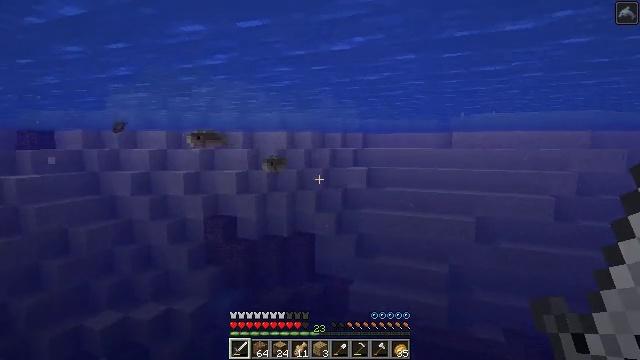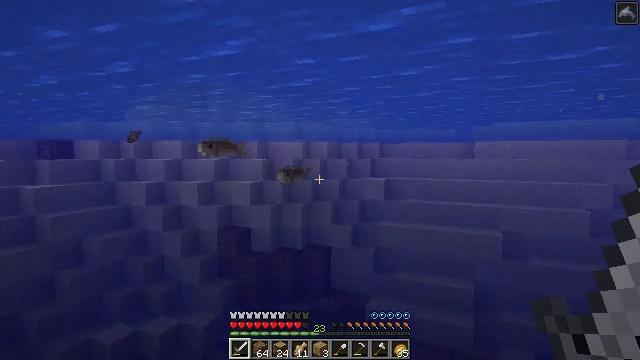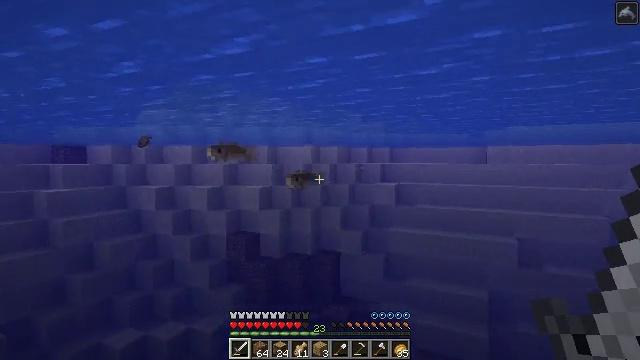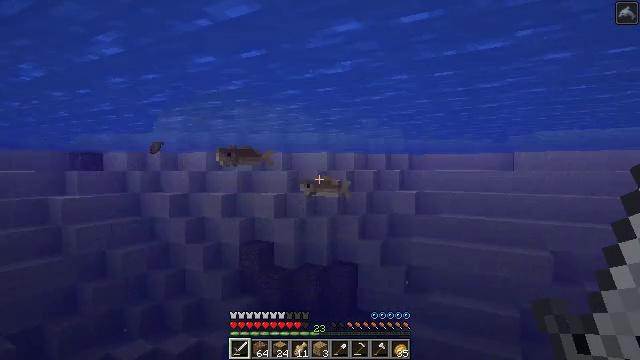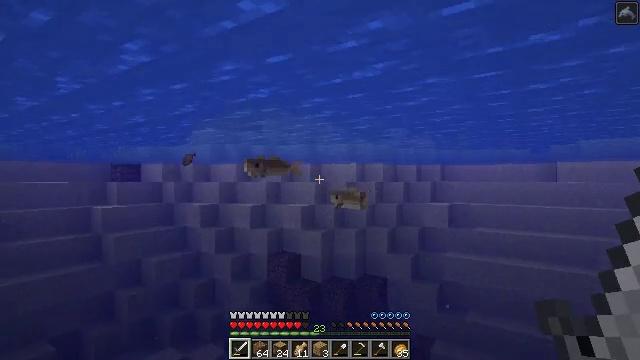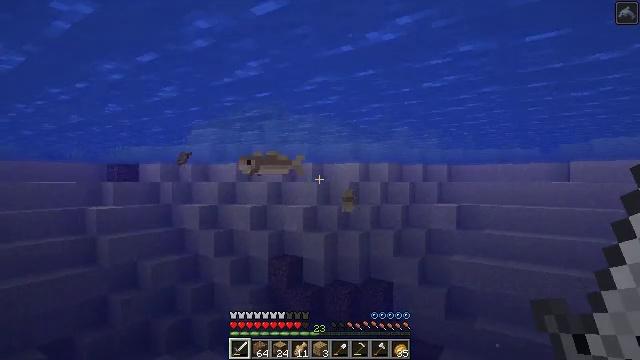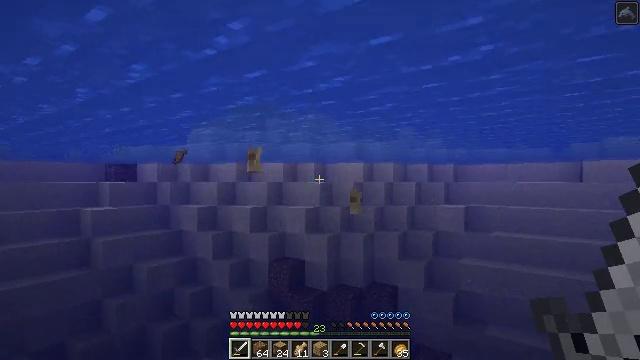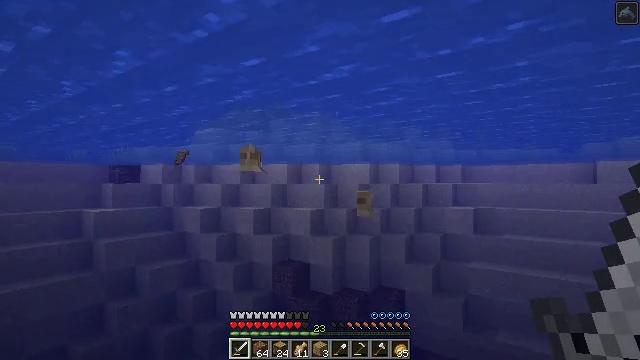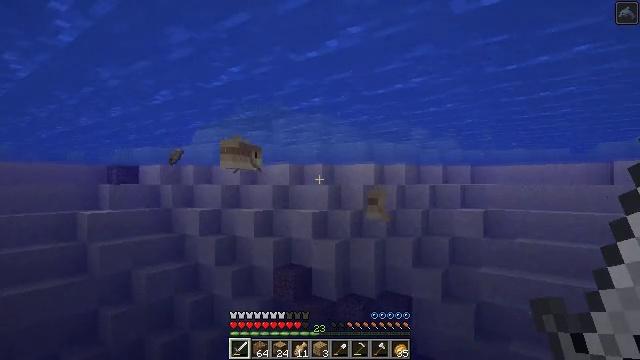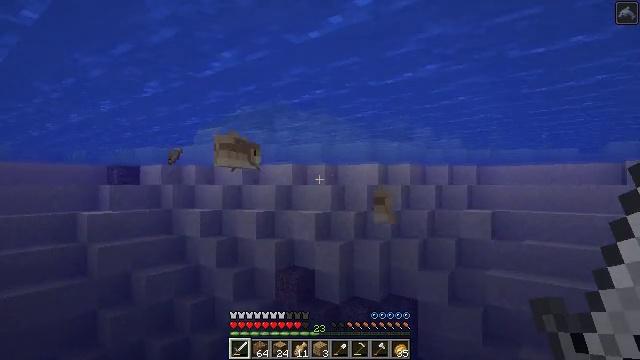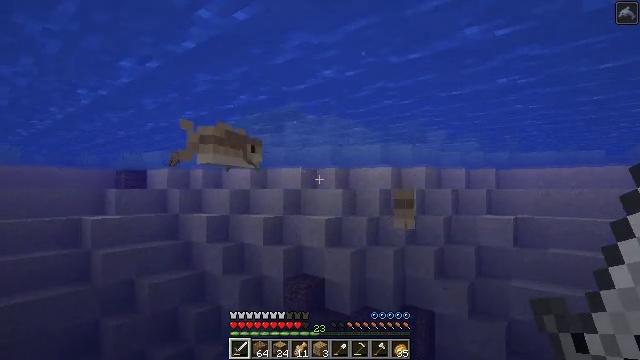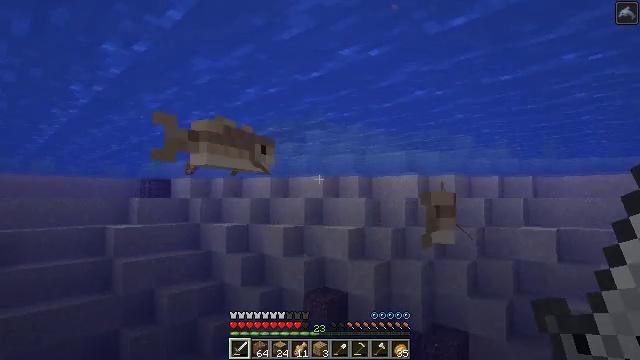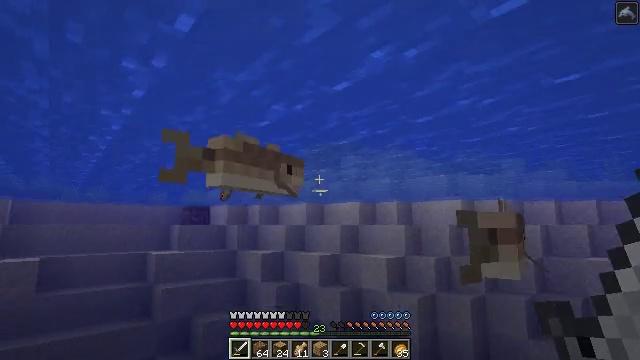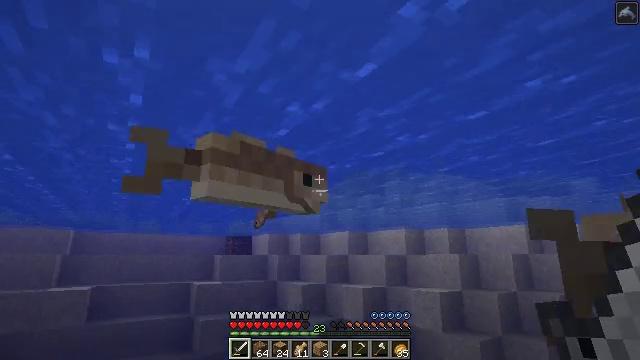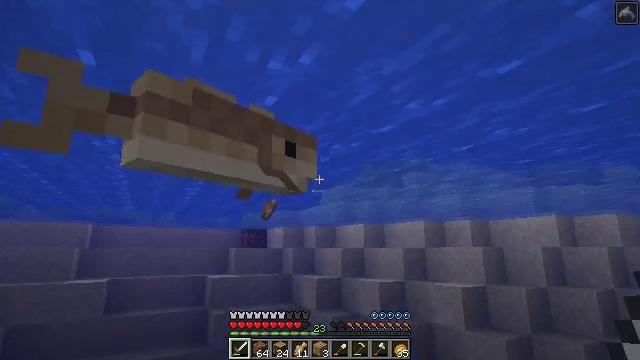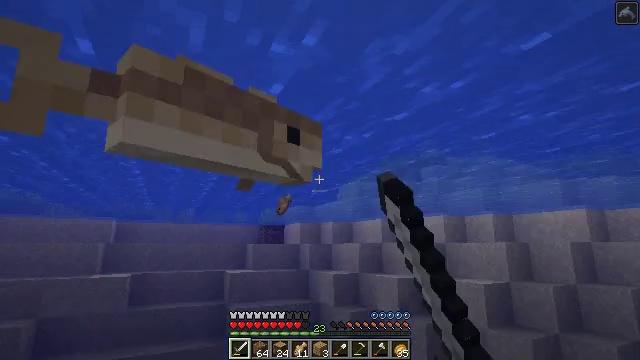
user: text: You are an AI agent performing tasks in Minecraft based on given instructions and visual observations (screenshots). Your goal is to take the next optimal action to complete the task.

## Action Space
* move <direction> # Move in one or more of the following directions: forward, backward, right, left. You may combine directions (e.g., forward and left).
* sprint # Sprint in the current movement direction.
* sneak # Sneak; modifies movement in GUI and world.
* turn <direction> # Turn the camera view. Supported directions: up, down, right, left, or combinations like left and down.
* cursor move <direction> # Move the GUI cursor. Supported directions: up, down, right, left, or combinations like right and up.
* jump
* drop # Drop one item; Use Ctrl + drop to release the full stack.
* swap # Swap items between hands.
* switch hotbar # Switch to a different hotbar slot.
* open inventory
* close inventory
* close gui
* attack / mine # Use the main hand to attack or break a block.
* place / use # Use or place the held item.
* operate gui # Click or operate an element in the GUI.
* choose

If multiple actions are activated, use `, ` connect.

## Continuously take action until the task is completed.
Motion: motion action
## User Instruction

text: Kill mobs in water.
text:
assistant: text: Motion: move forward, turn left and up
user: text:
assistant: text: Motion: move forward, turn left
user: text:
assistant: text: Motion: move forward, turn left and up
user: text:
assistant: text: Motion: move forward, turn left and up
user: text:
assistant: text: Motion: move forward
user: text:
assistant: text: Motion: move forward
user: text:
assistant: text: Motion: move forward
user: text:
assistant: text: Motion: move forward
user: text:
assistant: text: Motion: move forward
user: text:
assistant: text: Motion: move forward, turn left
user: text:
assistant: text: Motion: move forward, turn left and up
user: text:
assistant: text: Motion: move forward, turn left and up
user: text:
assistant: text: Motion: move forward, turn left and up
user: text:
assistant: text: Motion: turn left and down, attack / mine
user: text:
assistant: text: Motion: turn left, attack / mine
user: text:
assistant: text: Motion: turn left, attack / mine
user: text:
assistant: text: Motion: turn left
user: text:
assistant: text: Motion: turn left
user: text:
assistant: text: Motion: no_op